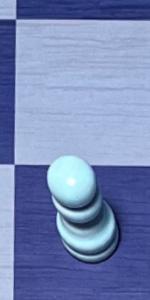
Label: Pawn_White